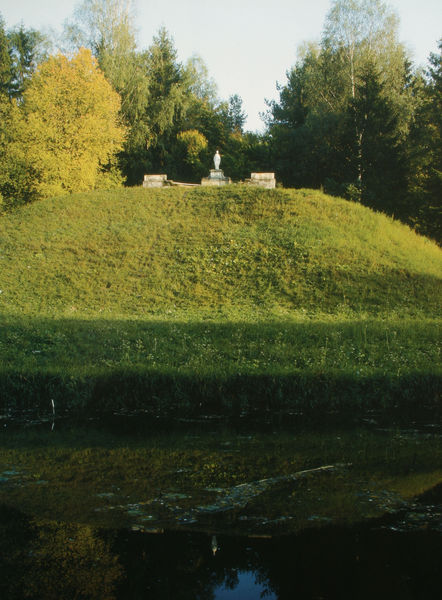
Titel: Amphitheater
Künstler: Pietro di Gottardo Gonzaga
Standort: St. Petersburg
Institution: Schloss Pawlowsk
Schlagwörter: baum, berg, blau, blätter, dunkel, himmel, laub, mann, meer, schatten, vogel, wasser, weiß, bäume, fluss, gelb, grün, landschaft, see, teich, ufer, äste, frau, grau, hell, hintergrund, licht, mitte, vordergrund, anlage, blick, gras, park, parkanlage, rasen, wiese, hochformat, architektur, sockel, stein, bach, birke, birken, gräser, hügel, natur, spiegelung, büsche, gewässer, kanal, sonne, insel, figur, gold, england, wald, anhöhe, weiher, garten, skulptur, statue, sommer, ansicht, mauer, hecke, tag, herbst, bank, tannen, erhaben, detail, plastik, baumkronen, grass, waldrand, foto, fotografie, antike, denkmal, moos, baun, friedhof, fichte, tanne, göttin, sonnig, altar, photo, halbrund, grab, tümpel, zentral, seerosen, tempel, wipfel, englischer garten, waser, englisch, engalnd, grabmal, englischer, parklandschaft, statur, gartenkunst, mischwald, mahnmal, sonnenblumen, steinsockel, stowe, gedenkstätte, farbfotografie, wieso, erdwall, grüner hügel, wasseranlage, skultour, unscheinbar, spiegeung, landschaftsarhitektur